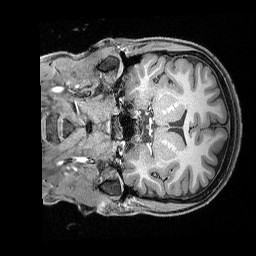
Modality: T1w
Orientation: coronal
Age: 24
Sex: female
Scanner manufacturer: siemens
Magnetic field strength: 3 T
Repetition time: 2.3 s
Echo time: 0.00324 s